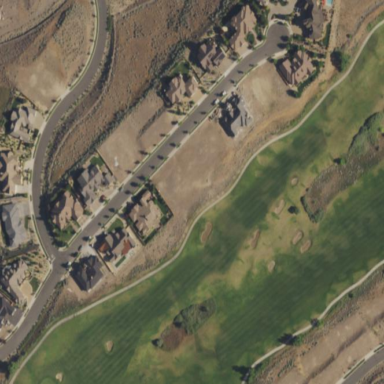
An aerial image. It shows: Area with grass used as rough in golf course.